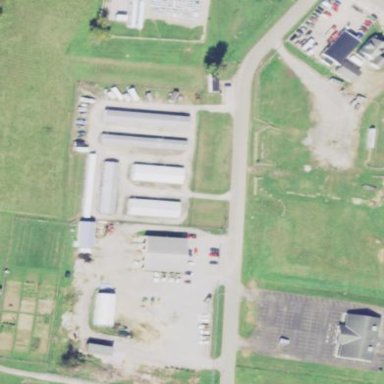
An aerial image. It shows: Storage rental shop.